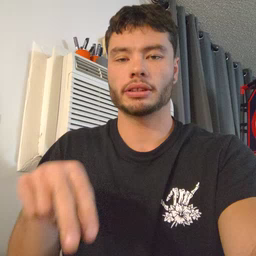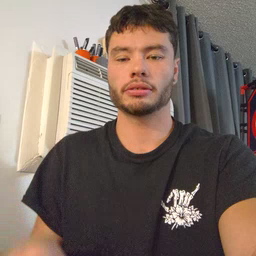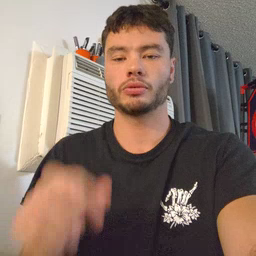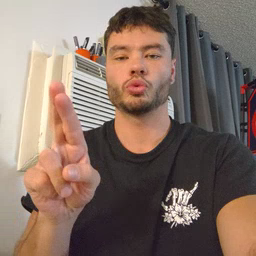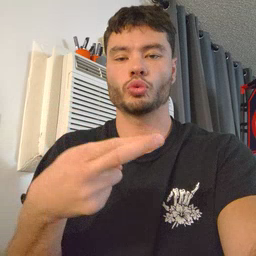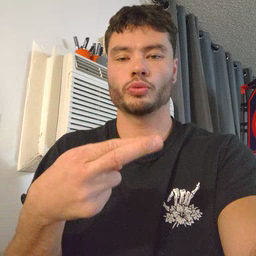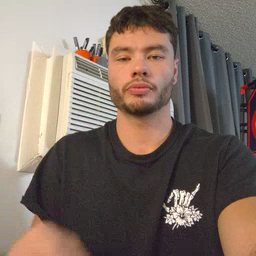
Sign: room